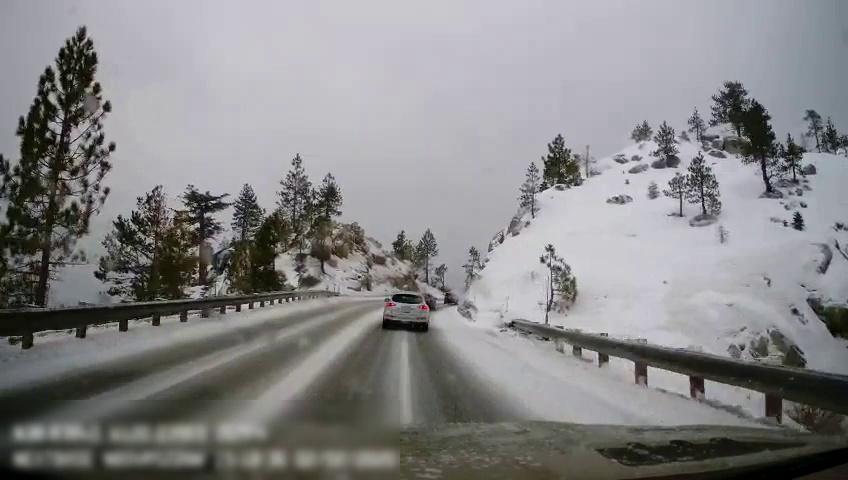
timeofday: Day
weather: Snowy
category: Drivable Space
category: Vehicles | Car
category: Vehicles | Car
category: Vehicles | Car